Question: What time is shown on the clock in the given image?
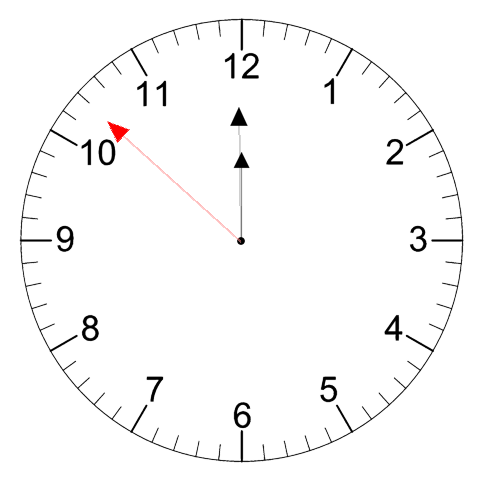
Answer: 11:59:52